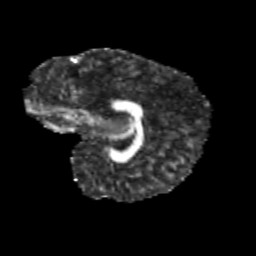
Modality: FA
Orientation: sagittal
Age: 14
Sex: female
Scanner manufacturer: siemens
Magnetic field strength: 3 T
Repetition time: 3.8 s
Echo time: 0.07 s